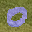
Label: 0